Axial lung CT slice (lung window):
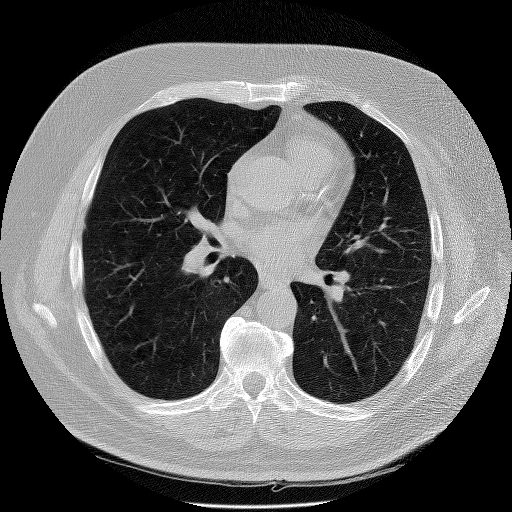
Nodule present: no